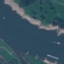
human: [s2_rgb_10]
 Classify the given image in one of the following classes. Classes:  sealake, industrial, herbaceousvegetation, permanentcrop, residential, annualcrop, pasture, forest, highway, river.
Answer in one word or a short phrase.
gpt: River